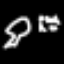
Label: mushroom